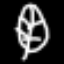
Label: leaf